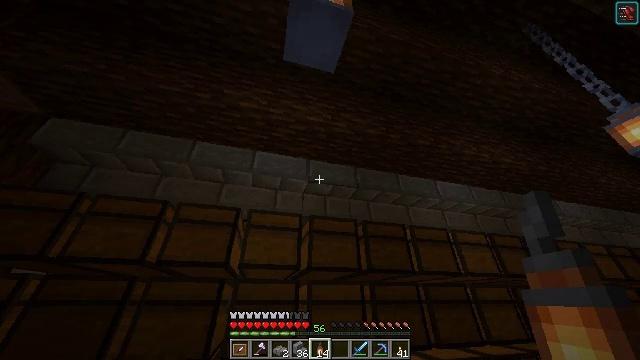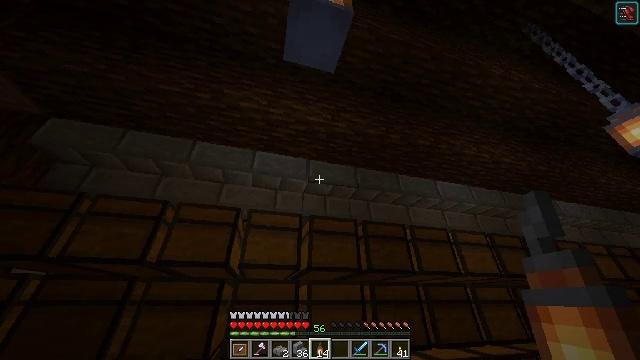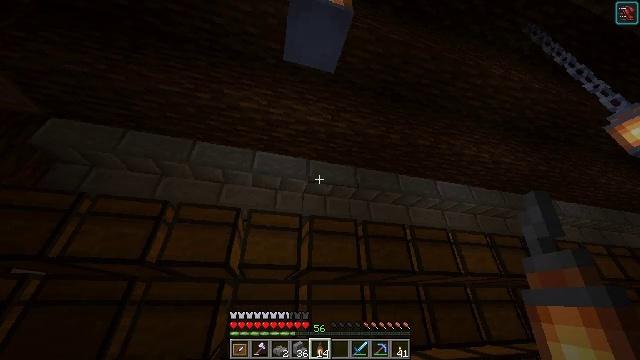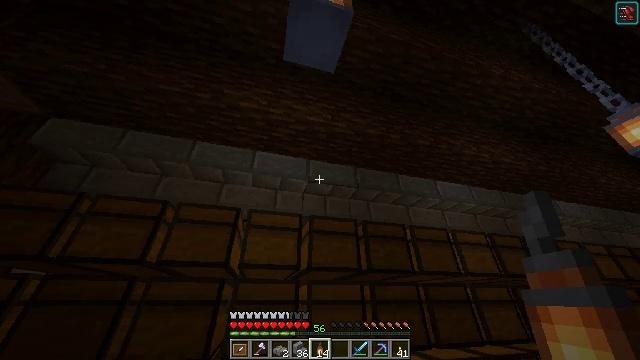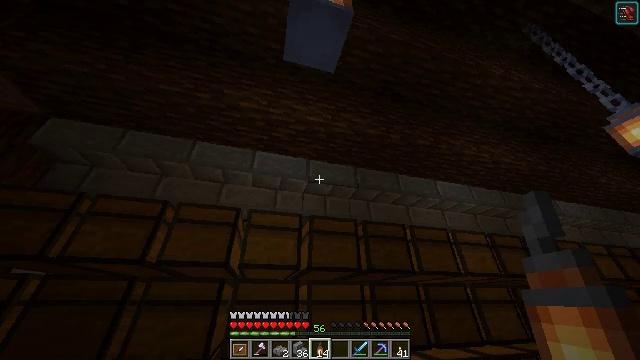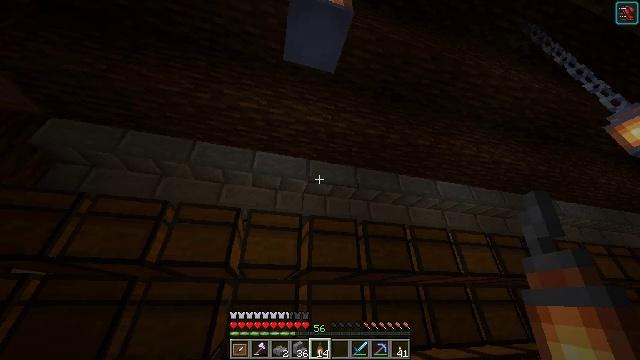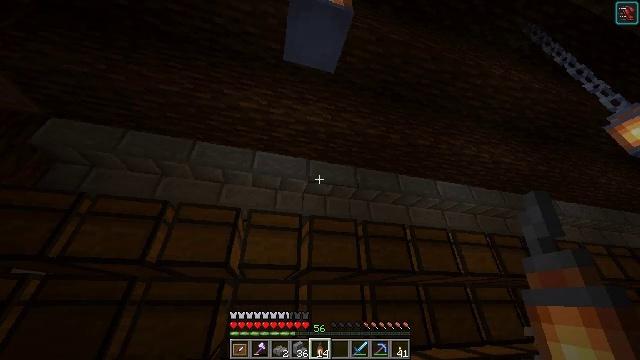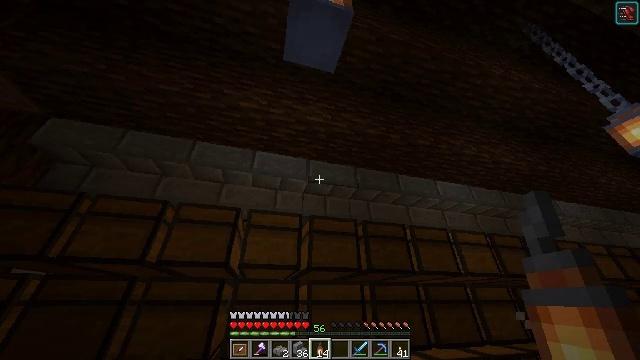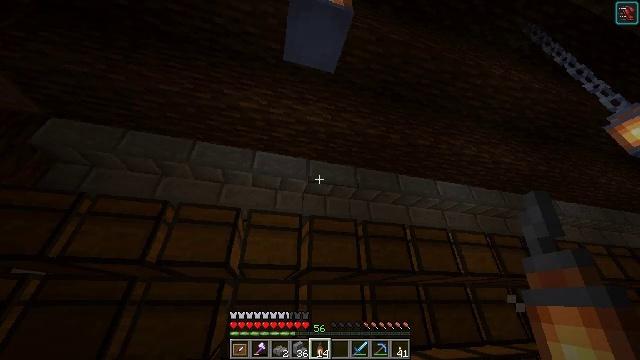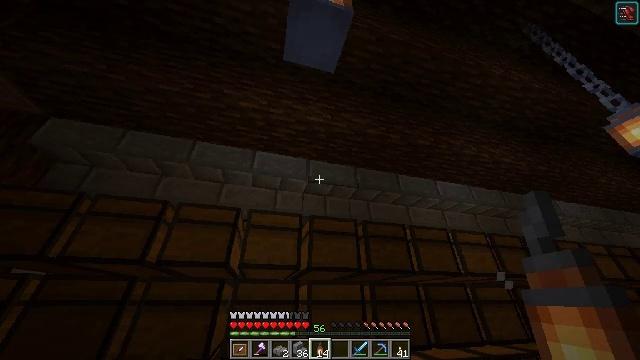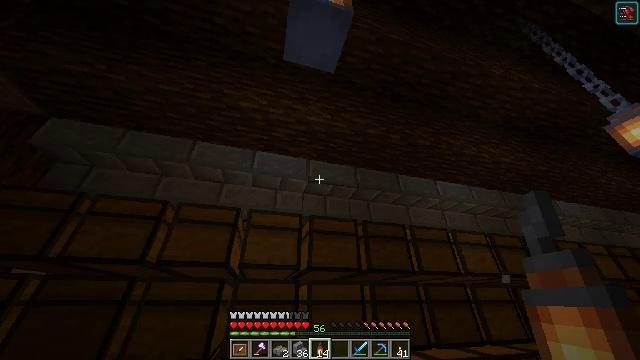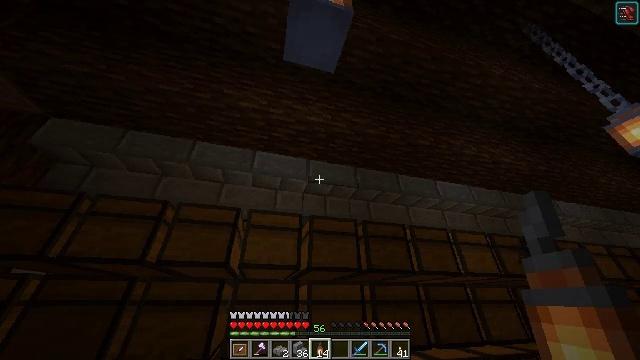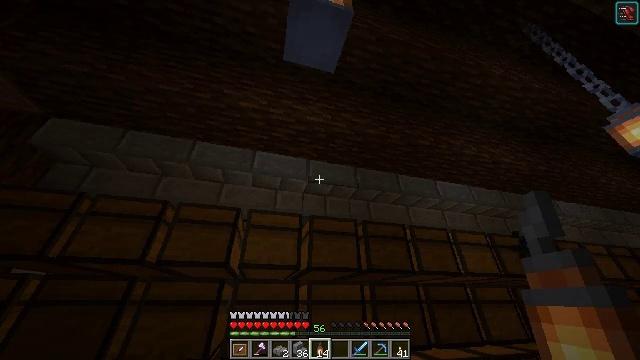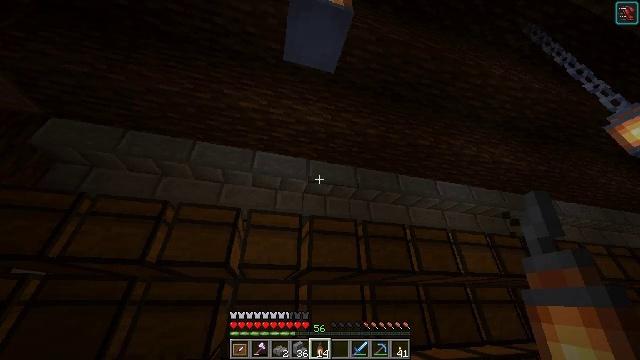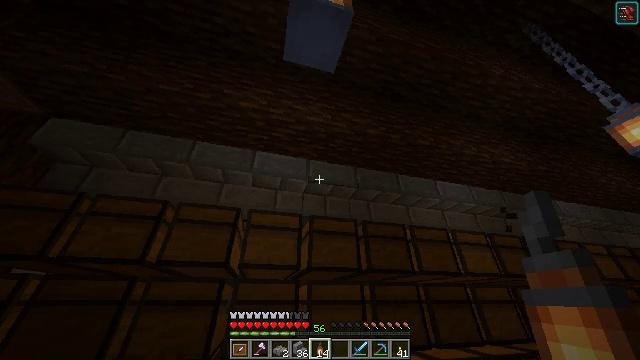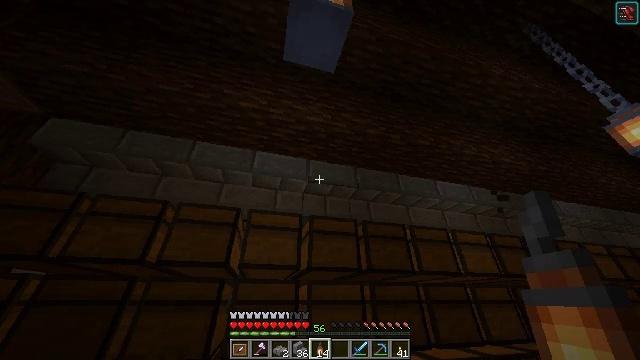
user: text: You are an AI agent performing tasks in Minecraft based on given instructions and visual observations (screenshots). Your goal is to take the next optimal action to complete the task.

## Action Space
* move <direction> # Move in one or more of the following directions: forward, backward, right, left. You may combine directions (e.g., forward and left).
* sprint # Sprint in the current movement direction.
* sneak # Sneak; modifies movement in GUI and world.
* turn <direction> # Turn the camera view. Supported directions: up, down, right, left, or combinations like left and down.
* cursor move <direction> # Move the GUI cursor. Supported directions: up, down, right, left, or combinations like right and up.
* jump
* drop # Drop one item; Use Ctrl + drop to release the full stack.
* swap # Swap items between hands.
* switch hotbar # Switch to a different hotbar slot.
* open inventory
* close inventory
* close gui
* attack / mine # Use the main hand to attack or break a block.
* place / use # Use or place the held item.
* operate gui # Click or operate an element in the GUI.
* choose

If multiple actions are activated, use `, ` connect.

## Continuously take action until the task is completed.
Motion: motion action
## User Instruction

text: Recycle the stone brick stairs from the structure.
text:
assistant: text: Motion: no_op
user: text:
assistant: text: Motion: no_op
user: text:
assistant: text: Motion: no_op
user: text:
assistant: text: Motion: no_op
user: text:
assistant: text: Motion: no_op
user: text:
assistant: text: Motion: no_op
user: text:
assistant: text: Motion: no_op
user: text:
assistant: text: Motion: no_op
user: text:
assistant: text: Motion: no_op
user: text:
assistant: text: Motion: no_op
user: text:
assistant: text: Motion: no_op
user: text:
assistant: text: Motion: no_op
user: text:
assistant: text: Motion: no_op
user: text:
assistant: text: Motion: no_op
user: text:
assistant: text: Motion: no_op
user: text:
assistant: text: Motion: no_op
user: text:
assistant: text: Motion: no_op
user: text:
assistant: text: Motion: no_op
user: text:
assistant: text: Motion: no_op
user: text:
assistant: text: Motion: no_op
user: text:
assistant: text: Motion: no_op
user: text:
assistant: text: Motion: no_op
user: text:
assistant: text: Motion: no_op
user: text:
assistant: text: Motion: no_op
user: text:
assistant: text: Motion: no_op
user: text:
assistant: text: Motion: no_op
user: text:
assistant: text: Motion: no_op
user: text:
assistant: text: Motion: no_op
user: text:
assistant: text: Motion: no_op
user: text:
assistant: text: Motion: no_op